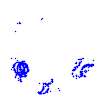
Particle: proton